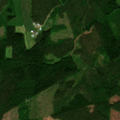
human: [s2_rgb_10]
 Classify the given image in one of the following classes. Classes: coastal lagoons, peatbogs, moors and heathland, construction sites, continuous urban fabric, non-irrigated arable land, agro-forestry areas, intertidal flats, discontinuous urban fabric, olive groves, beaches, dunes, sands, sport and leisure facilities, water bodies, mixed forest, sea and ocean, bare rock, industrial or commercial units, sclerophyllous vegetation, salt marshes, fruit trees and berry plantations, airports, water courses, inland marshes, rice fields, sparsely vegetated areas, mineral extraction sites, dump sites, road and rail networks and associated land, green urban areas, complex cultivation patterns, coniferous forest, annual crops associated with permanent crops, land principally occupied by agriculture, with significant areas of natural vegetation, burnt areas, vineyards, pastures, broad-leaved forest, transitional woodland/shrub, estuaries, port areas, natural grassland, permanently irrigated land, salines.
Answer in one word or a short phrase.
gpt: coniferous forest, mixed forest, transitional woodland/shrub